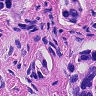
Metastatic tissue present: yes